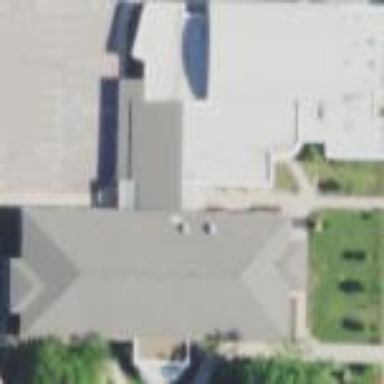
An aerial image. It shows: School building or complex.